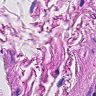
Metastatic tissue present: no